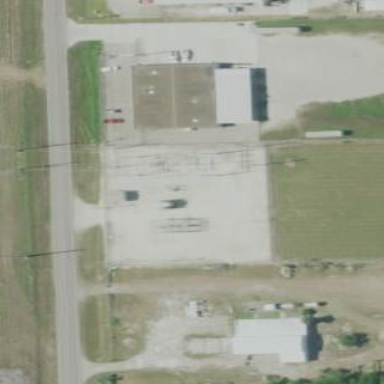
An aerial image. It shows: Distribution level power substation surrounded by fence.